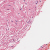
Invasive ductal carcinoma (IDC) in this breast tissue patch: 0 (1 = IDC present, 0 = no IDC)